Field crop: maize
Growth stage: 2
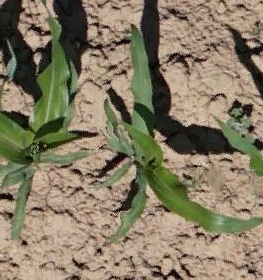
Species: maize